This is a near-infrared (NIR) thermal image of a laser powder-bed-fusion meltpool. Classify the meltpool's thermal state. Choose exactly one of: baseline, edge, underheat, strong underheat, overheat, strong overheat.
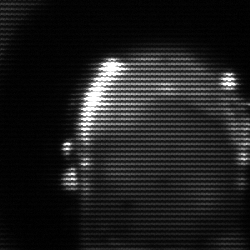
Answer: baseline